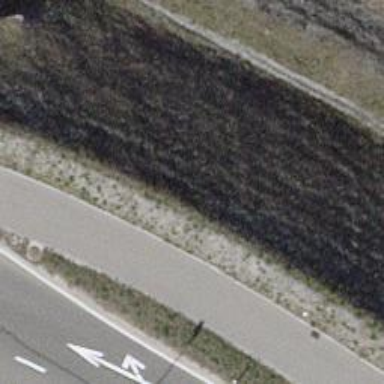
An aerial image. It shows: Asphalt path.